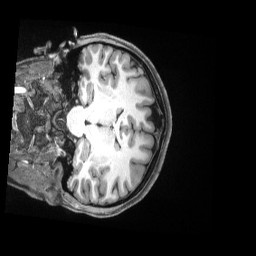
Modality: T1w
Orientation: coronal
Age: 22
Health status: ill
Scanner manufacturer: siemens
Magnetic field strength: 3 T
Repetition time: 2.5 s
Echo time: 0.00181 s